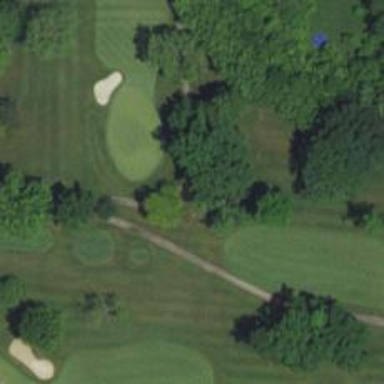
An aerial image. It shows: Pathway for golfing.